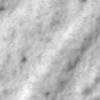
Label: no_change